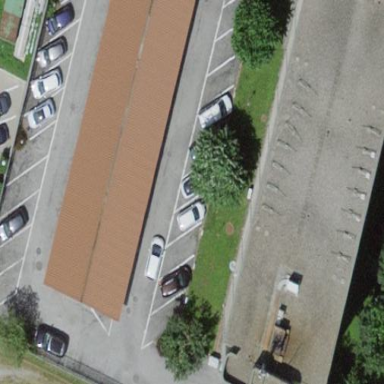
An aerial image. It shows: Commercial building.